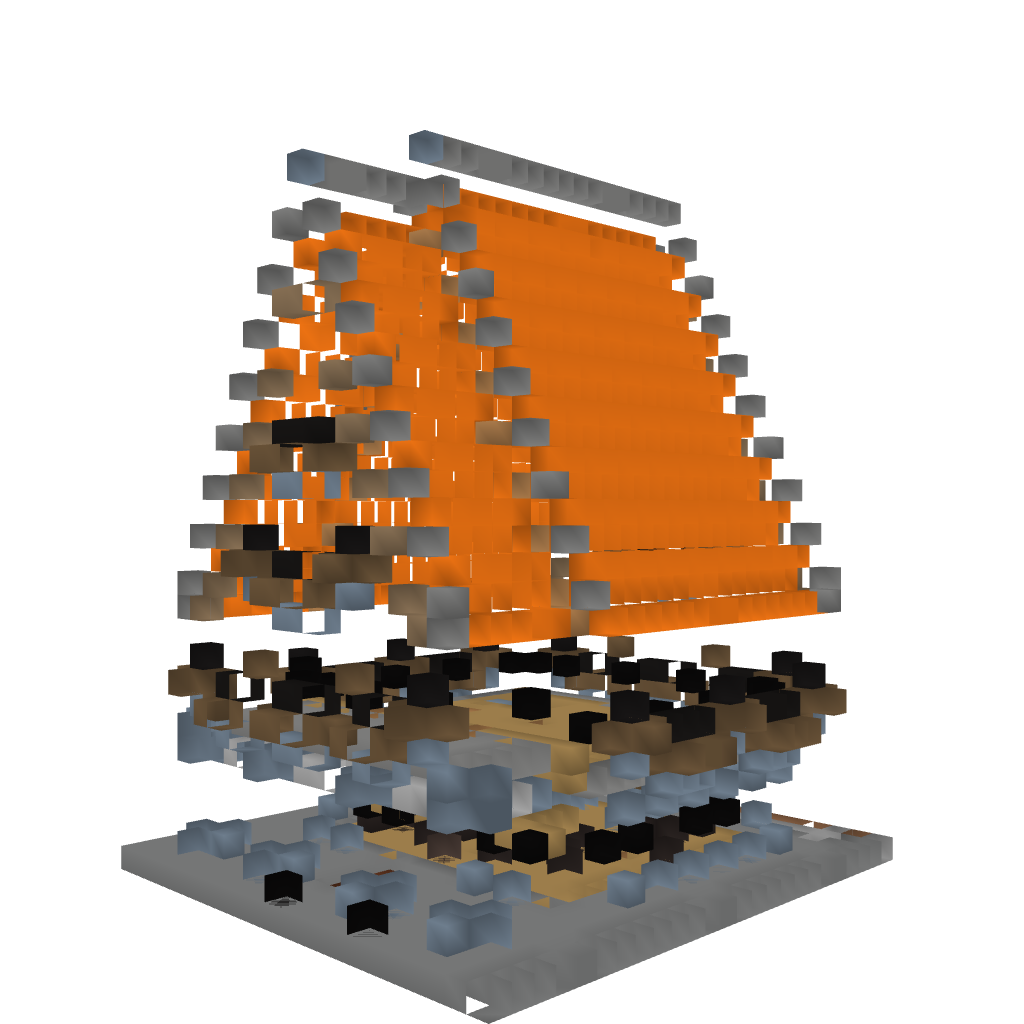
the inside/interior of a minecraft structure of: Medieval House 1